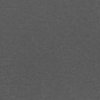
Atmospheric dust classification: not_dusty